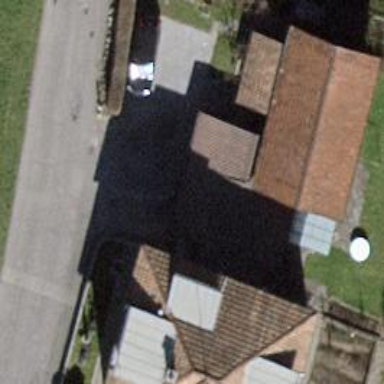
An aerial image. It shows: Garage building.